Field crop: maize
Growth stage: 1
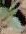
Species: datura